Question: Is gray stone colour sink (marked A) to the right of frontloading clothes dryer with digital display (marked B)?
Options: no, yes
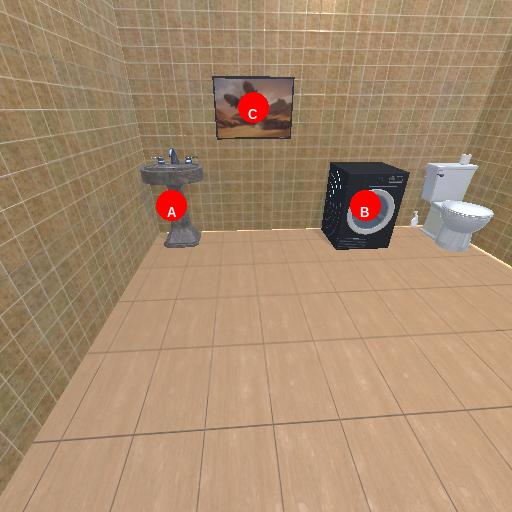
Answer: no